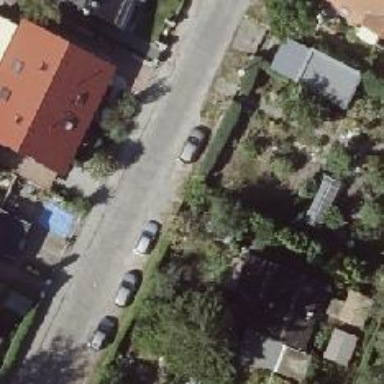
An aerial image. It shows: Residential road with asphalt surface and sidewalk on the left side.